Field crop: tomato
Growth stage: 1
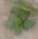
Species: solanum